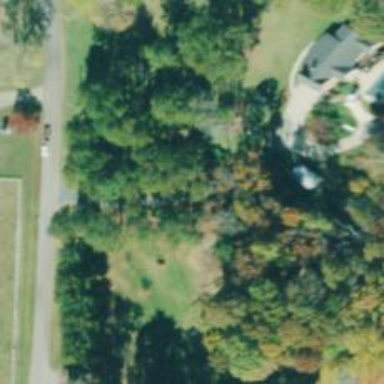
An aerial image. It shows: Driveway leading to service road.